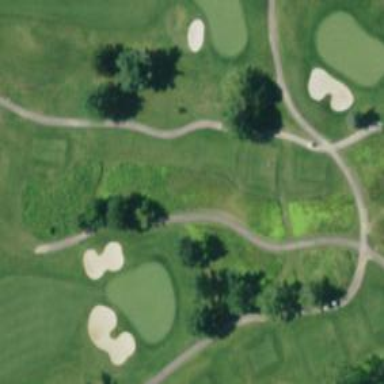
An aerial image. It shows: Path for both roads and golfers.